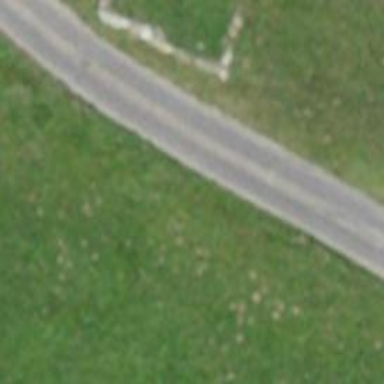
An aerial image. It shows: Unclassified paved road with grade 1 track type.